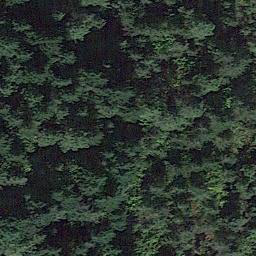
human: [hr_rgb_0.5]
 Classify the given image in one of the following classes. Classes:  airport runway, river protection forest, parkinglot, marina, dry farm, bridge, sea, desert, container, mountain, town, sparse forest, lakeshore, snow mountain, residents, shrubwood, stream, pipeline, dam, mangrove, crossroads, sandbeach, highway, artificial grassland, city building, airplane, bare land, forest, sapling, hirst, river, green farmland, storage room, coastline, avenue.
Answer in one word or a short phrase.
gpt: forest